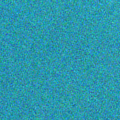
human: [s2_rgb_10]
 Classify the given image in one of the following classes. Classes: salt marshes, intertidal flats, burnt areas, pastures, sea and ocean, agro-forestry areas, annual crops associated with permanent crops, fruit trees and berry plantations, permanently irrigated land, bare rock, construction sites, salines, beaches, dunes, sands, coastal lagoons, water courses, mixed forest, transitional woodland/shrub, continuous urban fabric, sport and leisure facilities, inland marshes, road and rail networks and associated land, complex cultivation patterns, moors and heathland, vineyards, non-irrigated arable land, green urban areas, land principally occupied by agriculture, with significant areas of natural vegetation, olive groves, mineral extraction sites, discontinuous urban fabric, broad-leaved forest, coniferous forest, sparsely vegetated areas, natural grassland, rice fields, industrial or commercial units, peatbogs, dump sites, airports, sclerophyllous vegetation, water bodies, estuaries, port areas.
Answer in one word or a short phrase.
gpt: sea and ocean